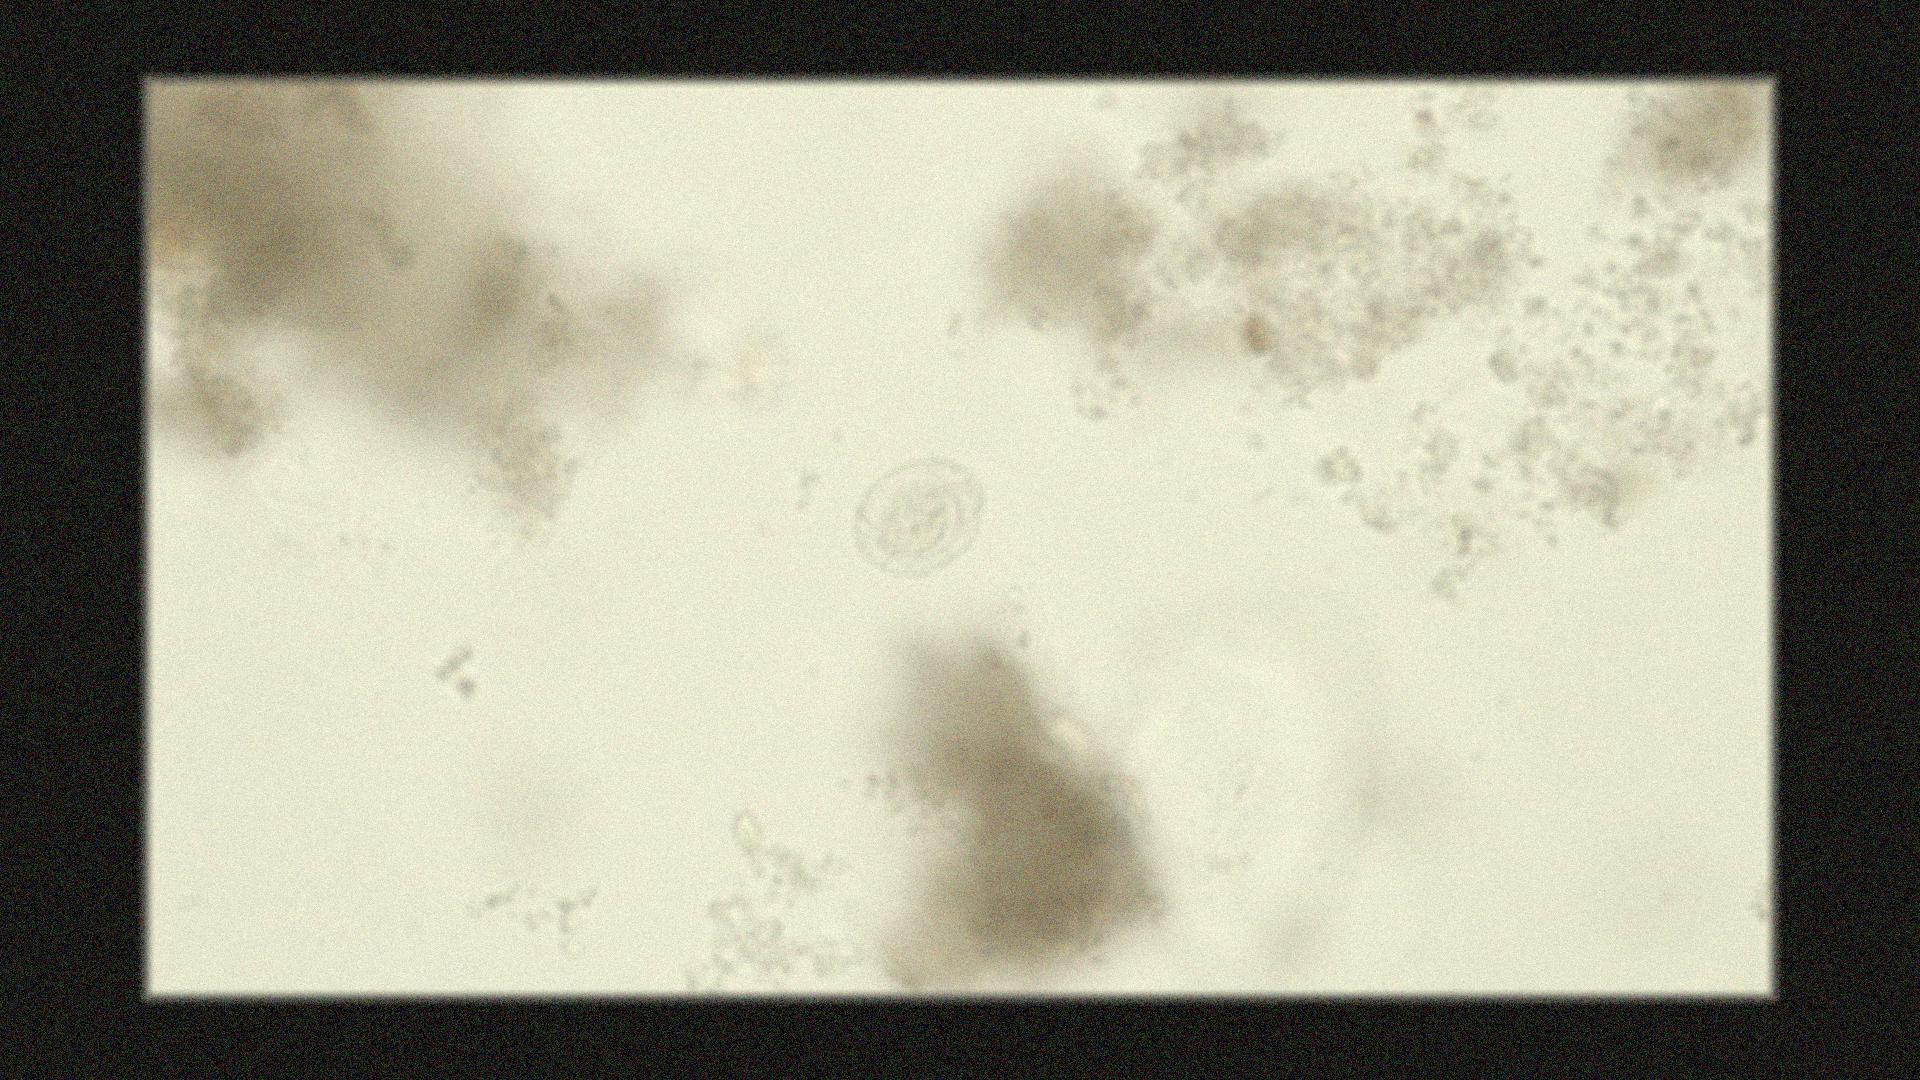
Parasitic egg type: Hymenolepis nana